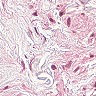
Metastatic tissue present: no